Field crop: tomato
Growth stage: 1
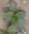
Species: solanum